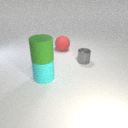
large cyan rubber cylinder below large green rubber cylinder